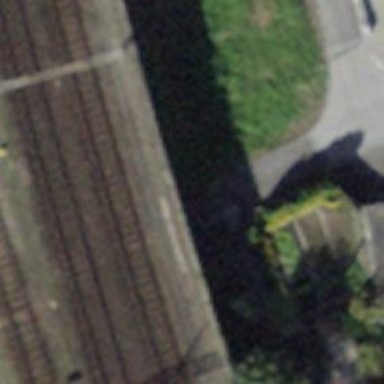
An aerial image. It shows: Tunnel footway.